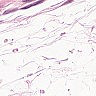
Metastatic tissue present: no